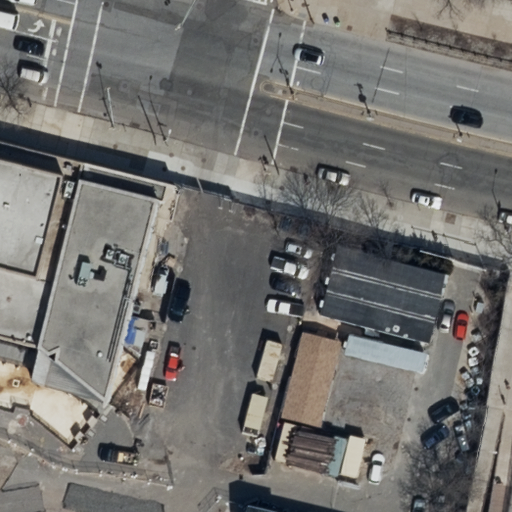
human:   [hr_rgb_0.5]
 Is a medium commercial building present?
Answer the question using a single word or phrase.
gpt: no

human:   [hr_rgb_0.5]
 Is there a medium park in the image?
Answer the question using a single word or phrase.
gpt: no

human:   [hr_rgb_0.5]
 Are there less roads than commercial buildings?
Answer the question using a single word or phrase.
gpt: no

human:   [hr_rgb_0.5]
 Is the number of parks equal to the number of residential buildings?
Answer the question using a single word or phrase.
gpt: no

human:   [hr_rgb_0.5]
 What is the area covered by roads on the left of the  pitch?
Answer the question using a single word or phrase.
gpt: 0m2

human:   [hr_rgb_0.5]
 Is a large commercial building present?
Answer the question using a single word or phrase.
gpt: no

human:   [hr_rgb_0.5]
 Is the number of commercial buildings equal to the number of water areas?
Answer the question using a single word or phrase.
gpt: yes

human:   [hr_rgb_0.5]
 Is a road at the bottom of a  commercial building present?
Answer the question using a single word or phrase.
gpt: no

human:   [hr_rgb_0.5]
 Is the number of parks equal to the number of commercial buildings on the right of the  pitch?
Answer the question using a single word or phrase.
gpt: no

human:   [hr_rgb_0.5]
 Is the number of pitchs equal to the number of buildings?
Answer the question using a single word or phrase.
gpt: no

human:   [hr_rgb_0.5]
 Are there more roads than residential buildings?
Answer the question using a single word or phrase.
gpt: yes

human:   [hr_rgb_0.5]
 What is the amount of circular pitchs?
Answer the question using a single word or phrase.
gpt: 0

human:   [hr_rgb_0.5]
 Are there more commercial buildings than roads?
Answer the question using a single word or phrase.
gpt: no

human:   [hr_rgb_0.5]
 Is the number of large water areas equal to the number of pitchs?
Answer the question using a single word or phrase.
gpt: no

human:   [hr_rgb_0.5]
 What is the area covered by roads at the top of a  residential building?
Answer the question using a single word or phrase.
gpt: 0m2

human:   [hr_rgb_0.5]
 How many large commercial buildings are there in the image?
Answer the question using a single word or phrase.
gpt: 0

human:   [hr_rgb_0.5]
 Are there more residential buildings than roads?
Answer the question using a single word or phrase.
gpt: no

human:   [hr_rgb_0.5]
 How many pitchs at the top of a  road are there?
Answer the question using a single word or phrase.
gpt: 0

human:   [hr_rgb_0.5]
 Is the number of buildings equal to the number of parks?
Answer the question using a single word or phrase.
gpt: no

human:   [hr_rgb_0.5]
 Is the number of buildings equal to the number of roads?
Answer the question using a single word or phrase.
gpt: no

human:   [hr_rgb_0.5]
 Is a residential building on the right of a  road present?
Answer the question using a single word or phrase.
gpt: yes

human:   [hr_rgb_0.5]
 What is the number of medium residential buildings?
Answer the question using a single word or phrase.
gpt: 2

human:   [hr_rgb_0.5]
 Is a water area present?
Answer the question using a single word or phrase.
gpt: no

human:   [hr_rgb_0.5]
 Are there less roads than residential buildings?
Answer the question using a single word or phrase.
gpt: no

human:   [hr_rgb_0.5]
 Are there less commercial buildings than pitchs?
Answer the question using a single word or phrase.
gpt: yes

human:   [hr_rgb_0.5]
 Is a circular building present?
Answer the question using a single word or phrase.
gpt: no

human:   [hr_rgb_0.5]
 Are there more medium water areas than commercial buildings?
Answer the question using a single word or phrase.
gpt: no

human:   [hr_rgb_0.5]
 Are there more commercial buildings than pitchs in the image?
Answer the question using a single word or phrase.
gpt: no

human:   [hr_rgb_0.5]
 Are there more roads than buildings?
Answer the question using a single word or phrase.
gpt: yes

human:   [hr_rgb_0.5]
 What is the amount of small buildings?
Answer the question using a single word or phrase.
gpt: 2

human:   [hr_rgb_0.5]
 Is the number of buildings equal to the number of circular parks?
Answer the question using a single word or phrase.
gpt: no

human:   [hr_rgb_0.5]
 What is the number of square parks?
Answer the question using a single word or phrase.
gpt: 0

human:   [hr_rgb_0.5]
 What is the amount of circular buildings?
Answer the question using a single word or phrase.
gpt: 0

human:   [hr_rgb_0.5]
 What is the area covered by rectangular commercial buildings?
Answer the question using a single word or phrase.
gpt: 0m2

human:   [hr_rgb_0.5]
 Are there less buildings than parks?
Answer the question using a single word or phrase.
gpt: no

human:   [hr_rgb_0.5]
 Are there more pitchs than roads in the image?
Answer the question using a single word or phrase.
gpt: no